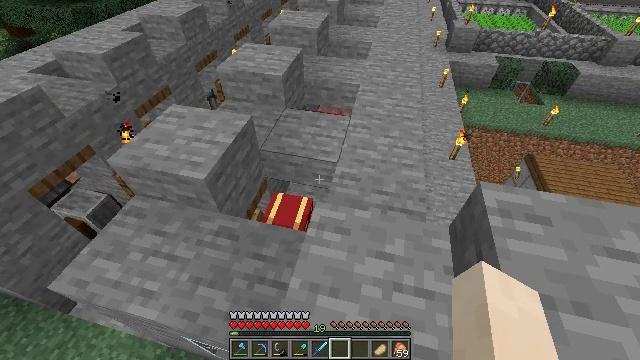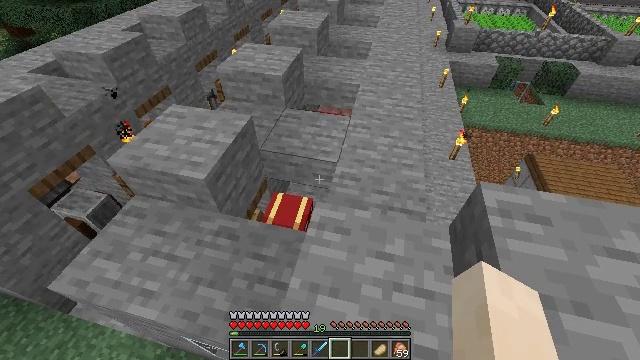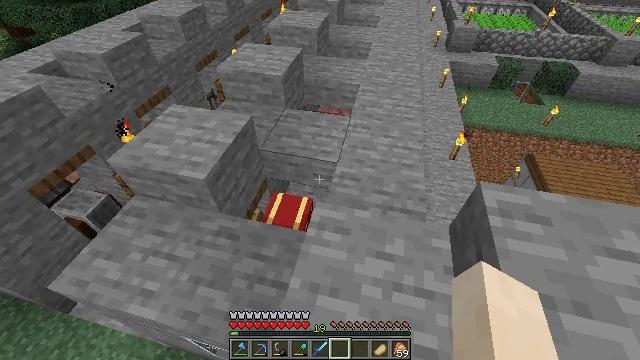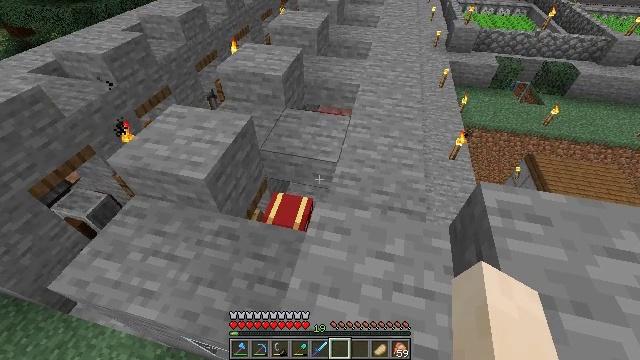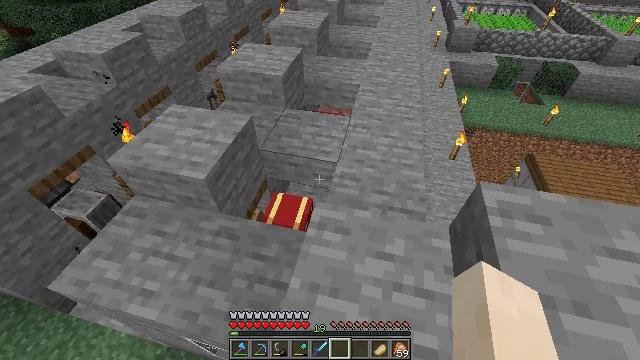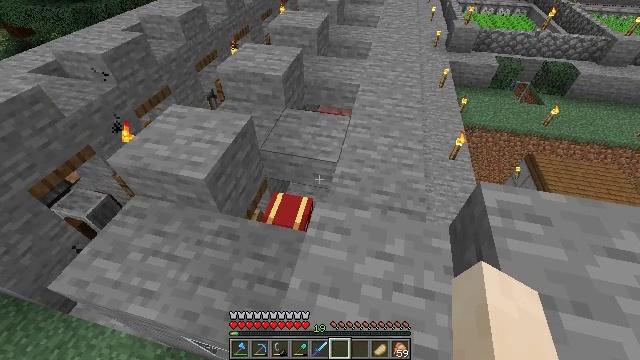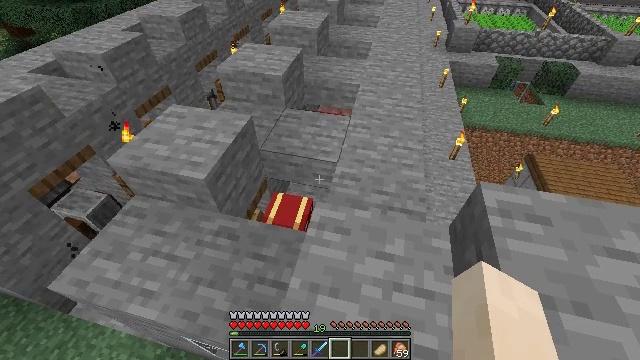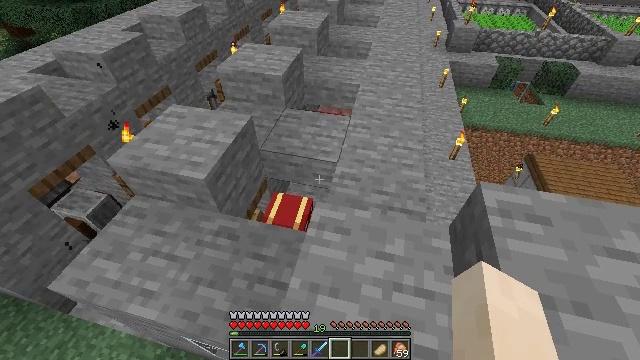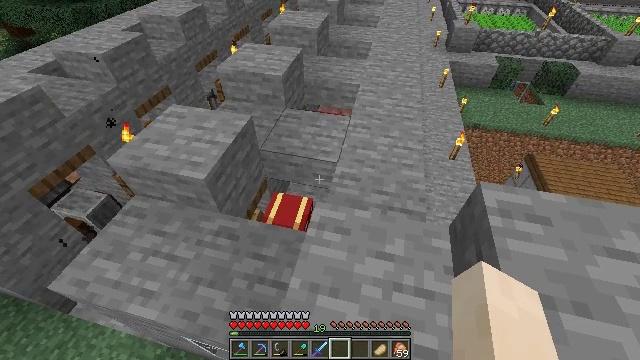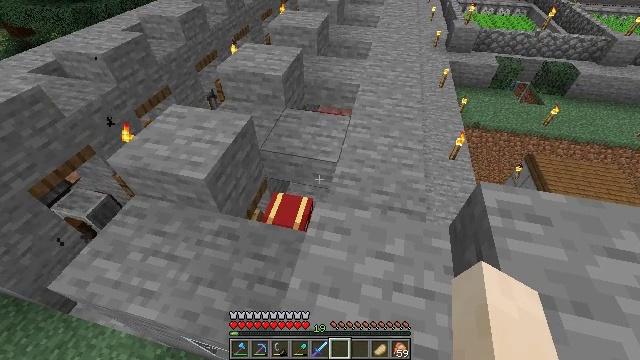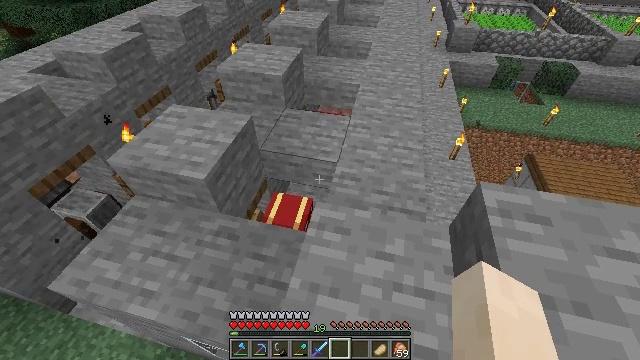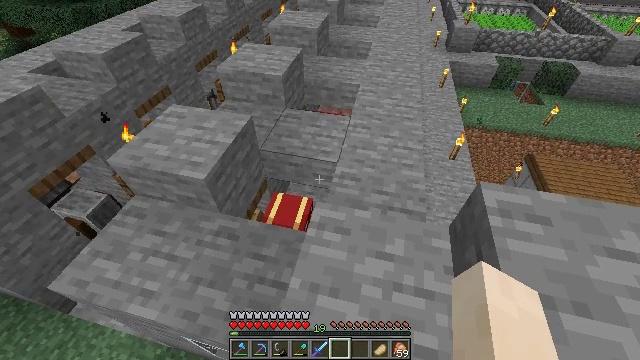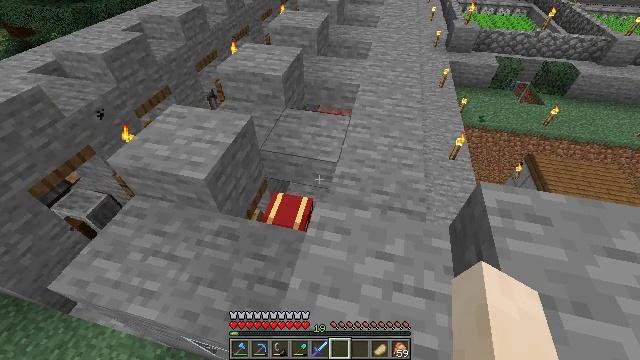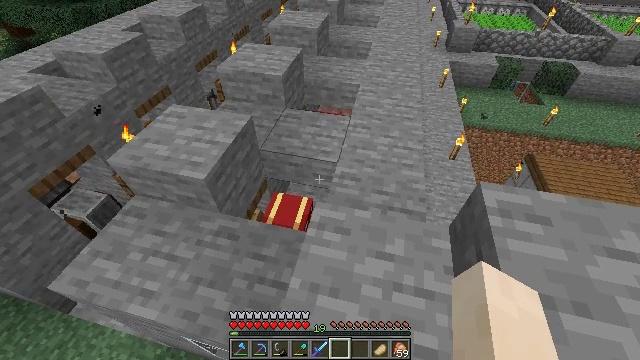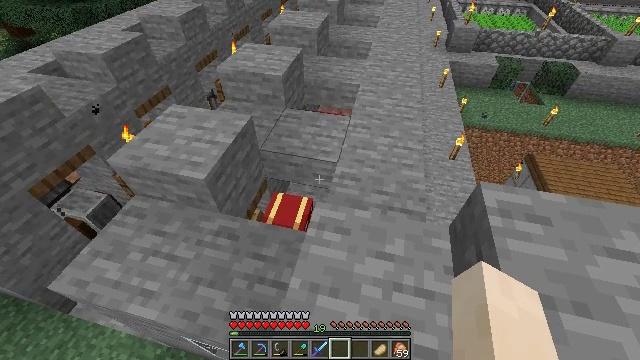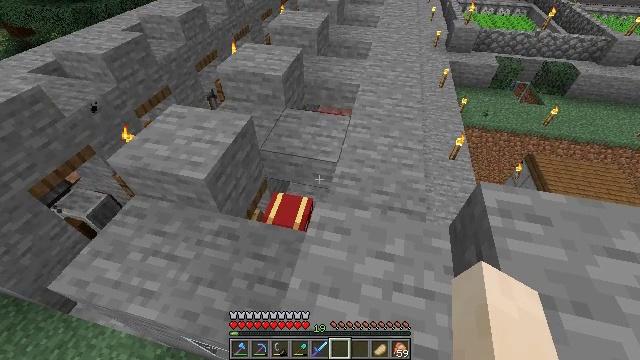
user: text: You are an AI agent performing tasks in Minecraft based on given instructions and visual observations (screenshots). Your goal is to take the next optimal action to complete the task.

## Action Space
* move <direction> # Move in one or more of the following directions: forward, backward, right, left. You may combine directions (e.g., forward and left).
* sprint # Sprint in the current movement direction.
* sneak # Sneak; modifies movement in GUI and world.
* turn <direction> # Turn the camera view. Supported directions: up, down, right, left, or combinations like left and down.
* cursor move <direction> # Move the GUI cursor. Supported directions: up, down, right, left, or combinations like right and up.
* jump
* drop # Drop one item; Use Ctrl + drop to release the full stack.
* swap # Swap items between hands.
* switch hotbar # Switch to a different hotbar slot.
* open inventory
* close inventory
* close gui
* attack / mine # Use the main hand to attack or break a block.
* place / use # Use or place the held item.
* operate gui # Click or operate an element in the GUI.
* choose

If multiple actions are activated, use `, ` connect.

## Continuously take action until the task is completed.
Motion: motion action
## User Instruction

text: Open the crafting table to craft a smooth stone slab.
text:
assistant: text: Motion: no_op
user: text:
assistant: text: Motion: no_op
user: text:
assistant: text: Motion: no_op
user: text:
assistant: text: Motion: no_op
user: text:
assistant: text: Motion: no_op
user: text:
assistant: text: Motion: no_op
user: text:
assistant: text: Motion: no_op
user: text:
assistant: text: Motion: no_op
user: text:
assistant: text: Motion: no_op
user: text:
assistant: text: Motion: no_op
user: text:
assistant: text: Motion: no_op
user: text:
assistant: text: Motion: no_op
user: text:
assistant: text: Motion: no_op
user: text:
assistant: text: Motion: no_op
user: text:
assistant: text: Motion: no_op
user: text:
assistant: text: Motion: no_op
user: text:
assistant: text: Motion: no_op
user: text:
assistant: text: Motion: no_op
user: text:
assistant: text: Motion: no_op
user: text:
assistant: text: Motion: no_op
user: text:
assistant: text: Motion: no_op
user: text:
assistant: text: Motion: no_op
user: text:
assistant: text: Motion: no_op
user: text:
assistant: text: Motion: no_op
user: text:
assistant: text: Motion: no_op
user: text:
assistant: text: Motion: no_op
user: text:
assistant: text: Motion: no_op
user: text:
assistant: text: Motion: no_op
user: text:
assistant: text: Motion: no_op
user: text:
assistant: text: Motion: no_op